Question: I do a number sign replacement according to the rule: invert bit by bit, and add 1, but I work with an integer data type not sbyte. How does the compiler understand that I am changing the sign,

and not returning the value 255?
'''
int operand1 = 0, operand2 = 0;
int result;
operand1 = 0x01; // [<PHONE>]
result = ~operand1; // [<PHONE>]
result++; // [<PHONE>]
Console.WriteLine(" ~ {0} + 1 = {1} ", operand1, result);
'''
output:
" ~ 1 + 1 = -1 "
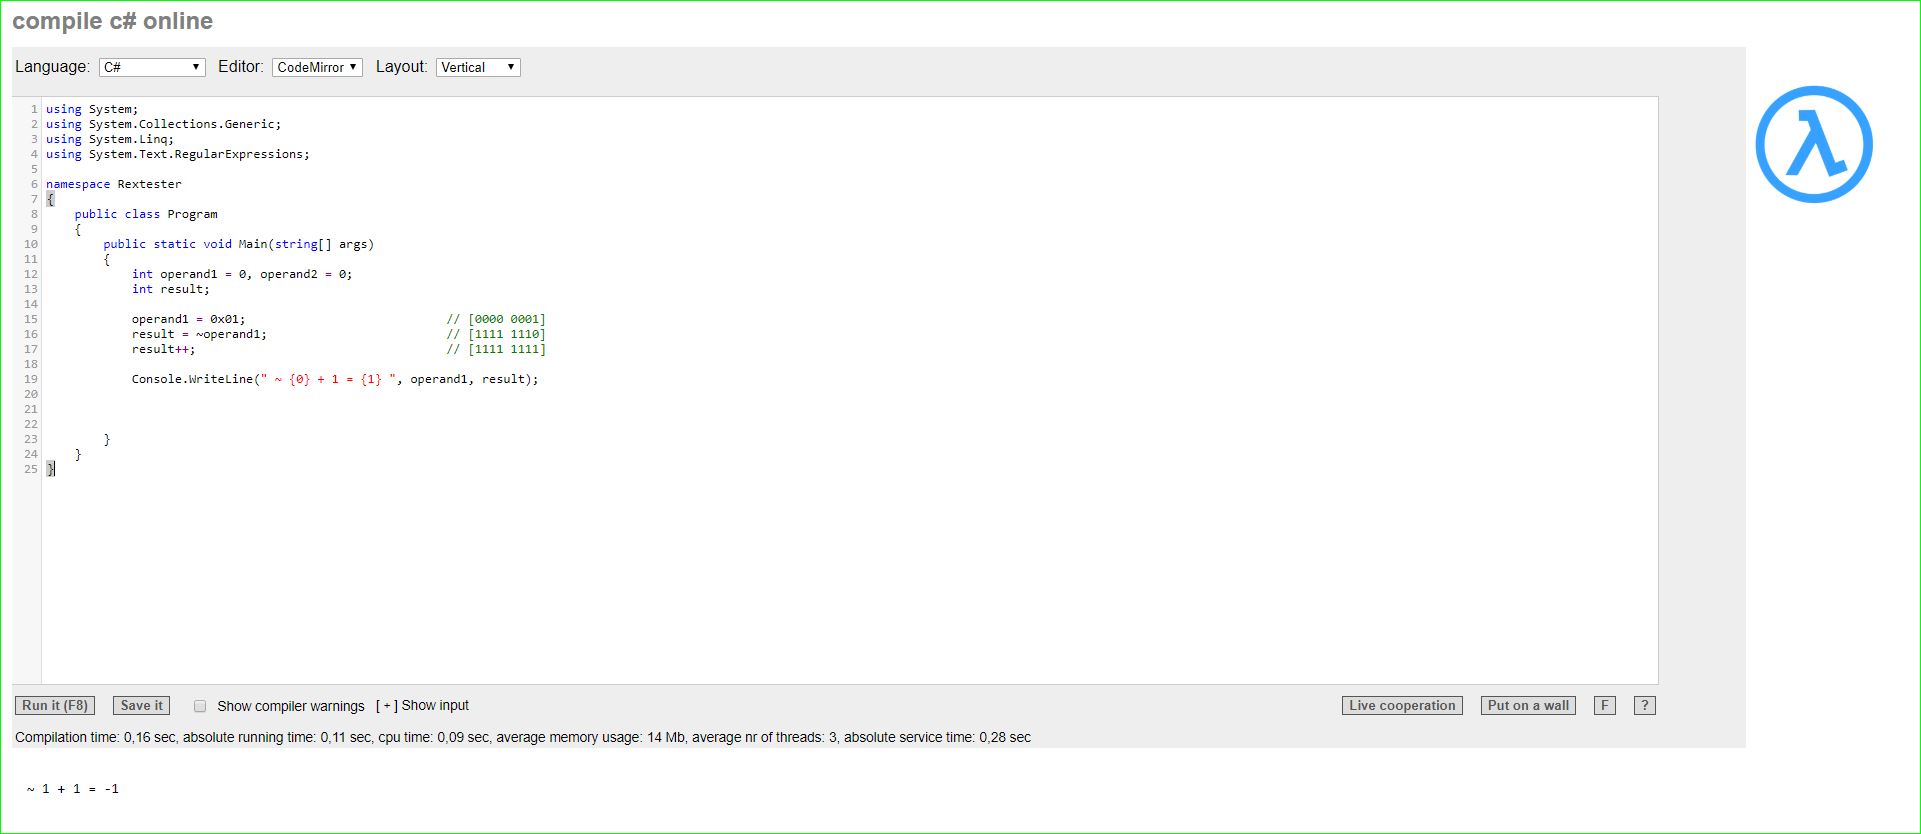
Answer: There are signed and unsigned integers. The signed integers can hold negative values and as such the "upper" portion of the range counts from (0- (int.max / 2)) and down.
See this article :
<URL>
if you use an Unsigned int, it behaves as I think you'd expect.
In signed ints the highest bit determines if its a negative value.